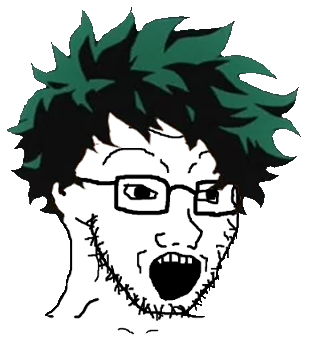
Label: 5_Soyjak